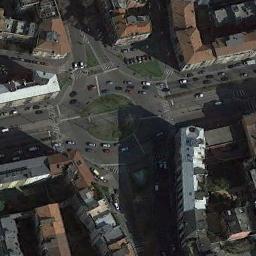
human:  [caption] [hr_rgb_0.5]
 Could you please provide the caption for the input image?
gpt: The roundabout is next to buildings .

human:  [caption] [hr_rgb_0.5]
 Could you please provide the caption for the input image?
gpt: There are many bifurcation roads with many moving and waiting vehicles, And many neatly arranged tall buildings and some trees around the roundabout .

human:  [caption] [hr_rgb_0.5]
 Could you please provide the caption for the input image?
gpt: The roundabout with four exits and entrances is in the commercial area and a lawn is in the middle of the roundabout .

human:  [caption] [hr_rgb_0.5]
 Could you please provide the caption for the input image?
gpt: Many buildings of different shapes are around the roundabout .

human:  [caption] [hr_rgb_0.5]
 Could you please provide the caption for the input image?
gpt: There are many buildings around the roundabout .